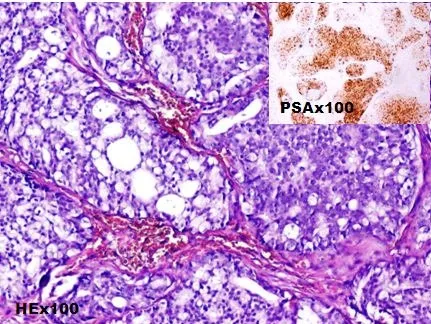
Vesical localization of a prostatic ADK (PSA +): large irregular cribriform massives.
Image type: pathology (h&e)